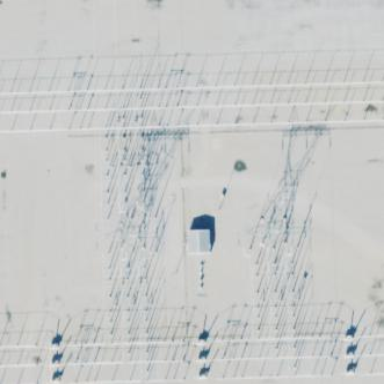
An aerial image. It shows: Fenced power substation at the transmission level.